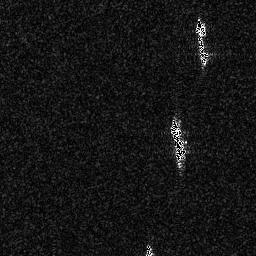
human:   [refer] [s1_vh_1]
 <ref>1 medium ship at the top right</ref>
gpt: <box>[[75, 7, 81, 25, 0]]</box>